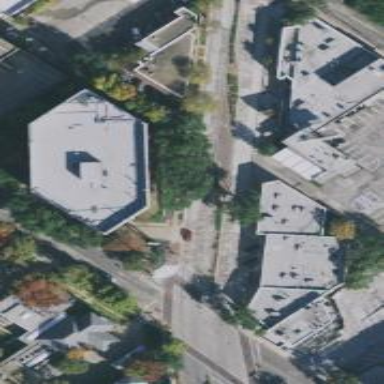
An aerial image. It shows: Secondary road with separate sidewalk.